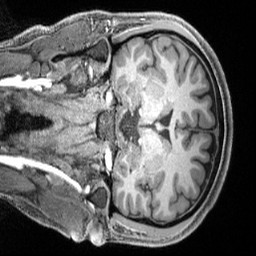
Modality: T1w
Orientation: coronal
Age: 28
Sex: male
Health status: ill
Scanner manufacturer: siemens
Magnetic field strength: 3 T
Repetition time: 2.4 s
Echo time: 0.00222 s